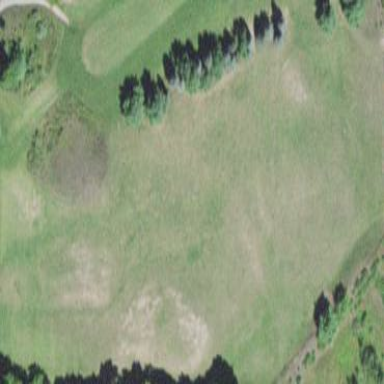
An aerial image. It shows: Grassy area designated as driving range for golf.